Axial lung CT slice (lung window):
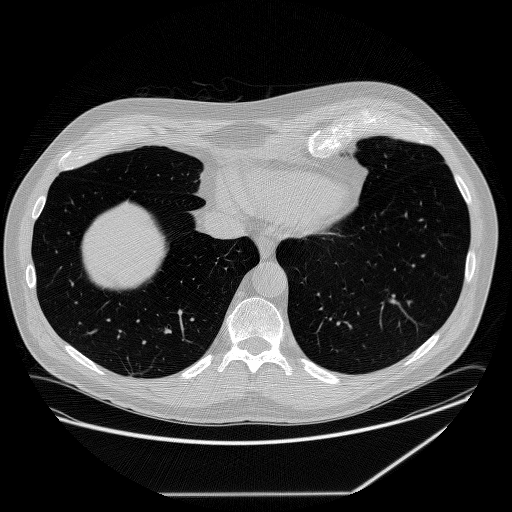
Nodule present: no